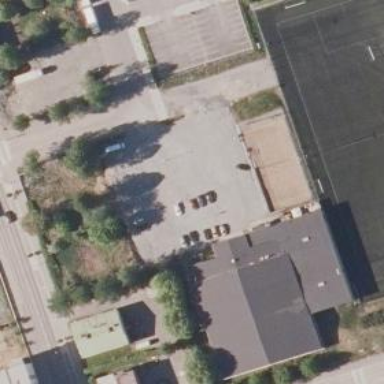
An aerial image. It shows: Unpaved surface parking area.